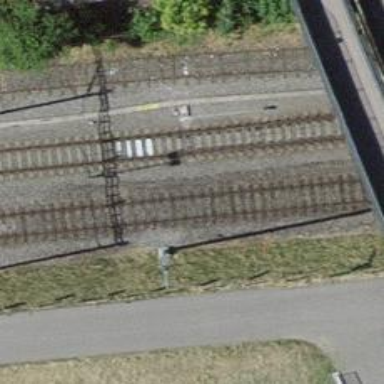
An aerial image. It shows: Railway switch.